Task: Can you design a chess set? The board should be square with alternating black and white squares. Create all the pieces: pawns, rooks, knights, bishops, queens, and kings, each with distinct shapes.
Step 2980:
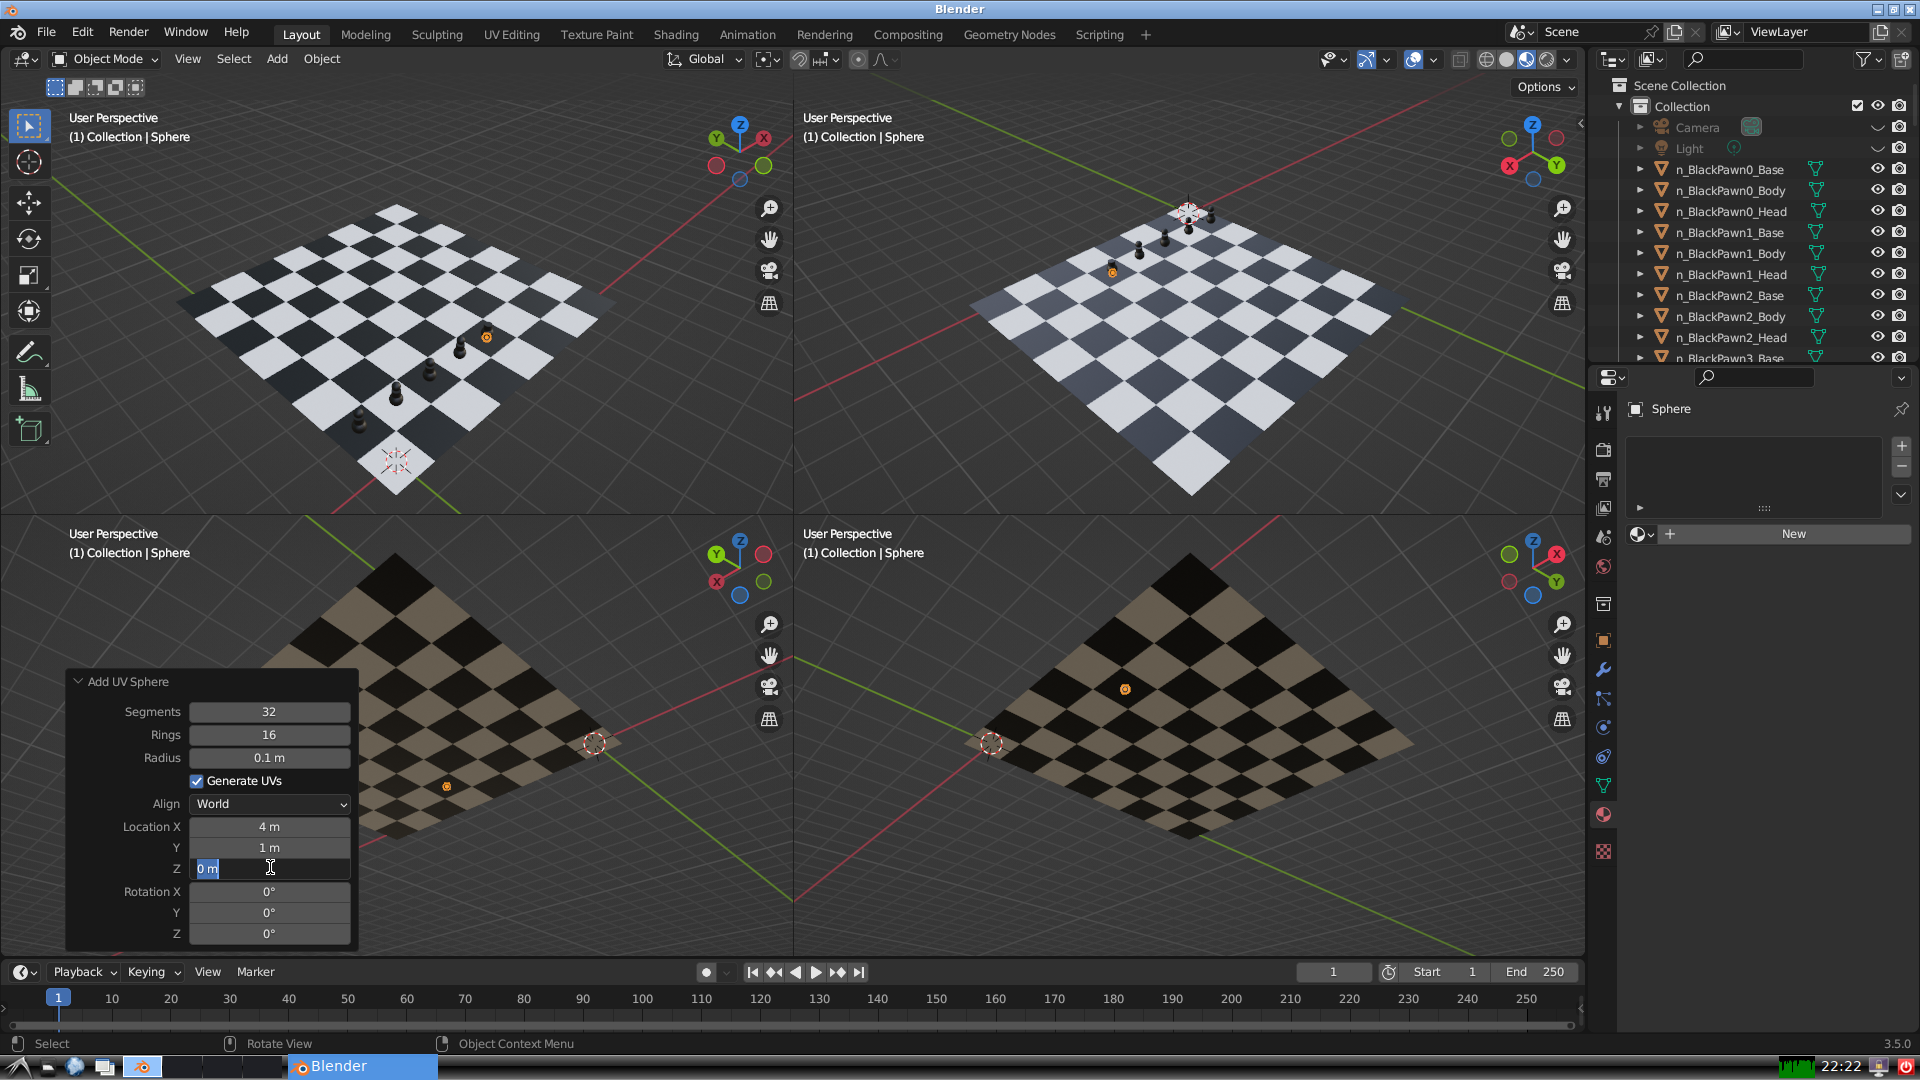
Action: input_text: 0.5